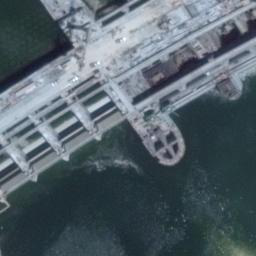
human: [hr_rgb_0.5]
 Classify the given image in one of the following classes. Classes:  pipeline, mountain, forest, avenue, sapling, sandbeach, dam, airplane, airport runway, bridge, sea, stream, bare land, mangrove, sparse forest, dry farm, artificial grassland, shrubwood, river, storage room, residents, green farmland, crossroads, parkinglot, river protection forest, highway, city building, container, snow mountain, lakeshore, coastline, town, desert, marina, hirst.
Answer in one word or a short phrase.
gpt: dam